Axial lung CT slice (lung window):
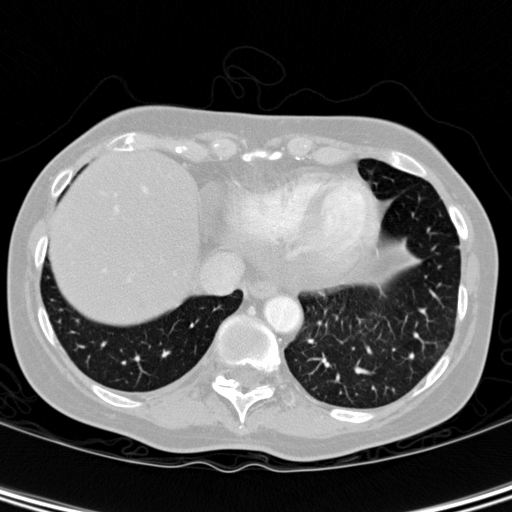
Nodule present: no